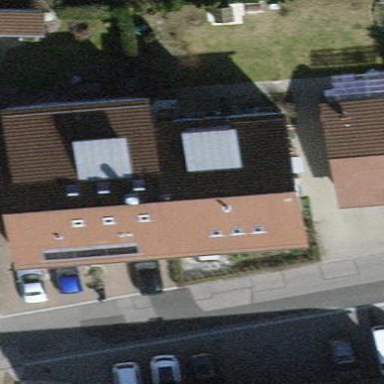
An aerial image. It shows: Building with tile roof.